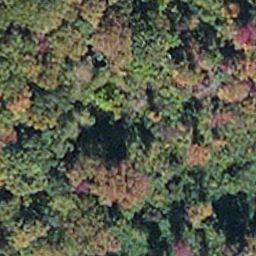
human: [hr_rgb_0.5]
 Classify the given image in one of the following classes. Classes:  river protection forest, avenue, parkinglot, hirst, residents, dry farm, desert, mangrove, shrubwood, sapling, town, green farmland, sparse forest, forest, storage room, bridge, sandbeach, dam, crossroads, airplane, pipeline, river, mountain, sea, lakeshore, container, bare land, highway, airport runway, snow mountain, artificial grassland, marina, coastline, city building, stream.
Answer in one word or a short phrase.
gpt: mangrove